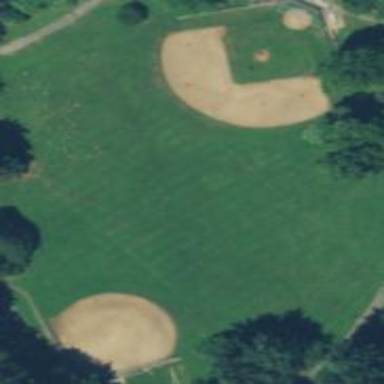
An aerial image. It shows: Baseball pitch for leisure and sports activities.